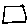
Label: square